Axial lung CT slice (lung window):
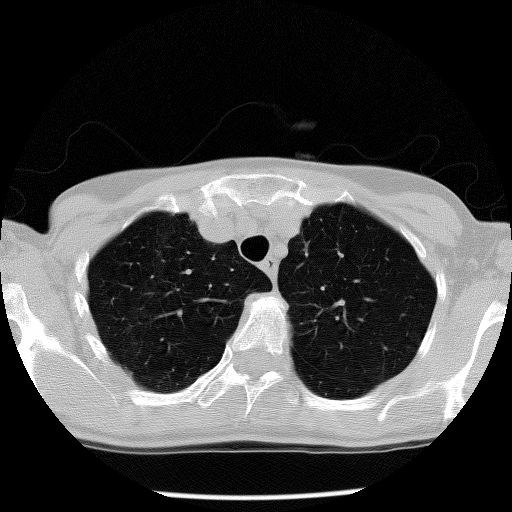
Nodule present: no